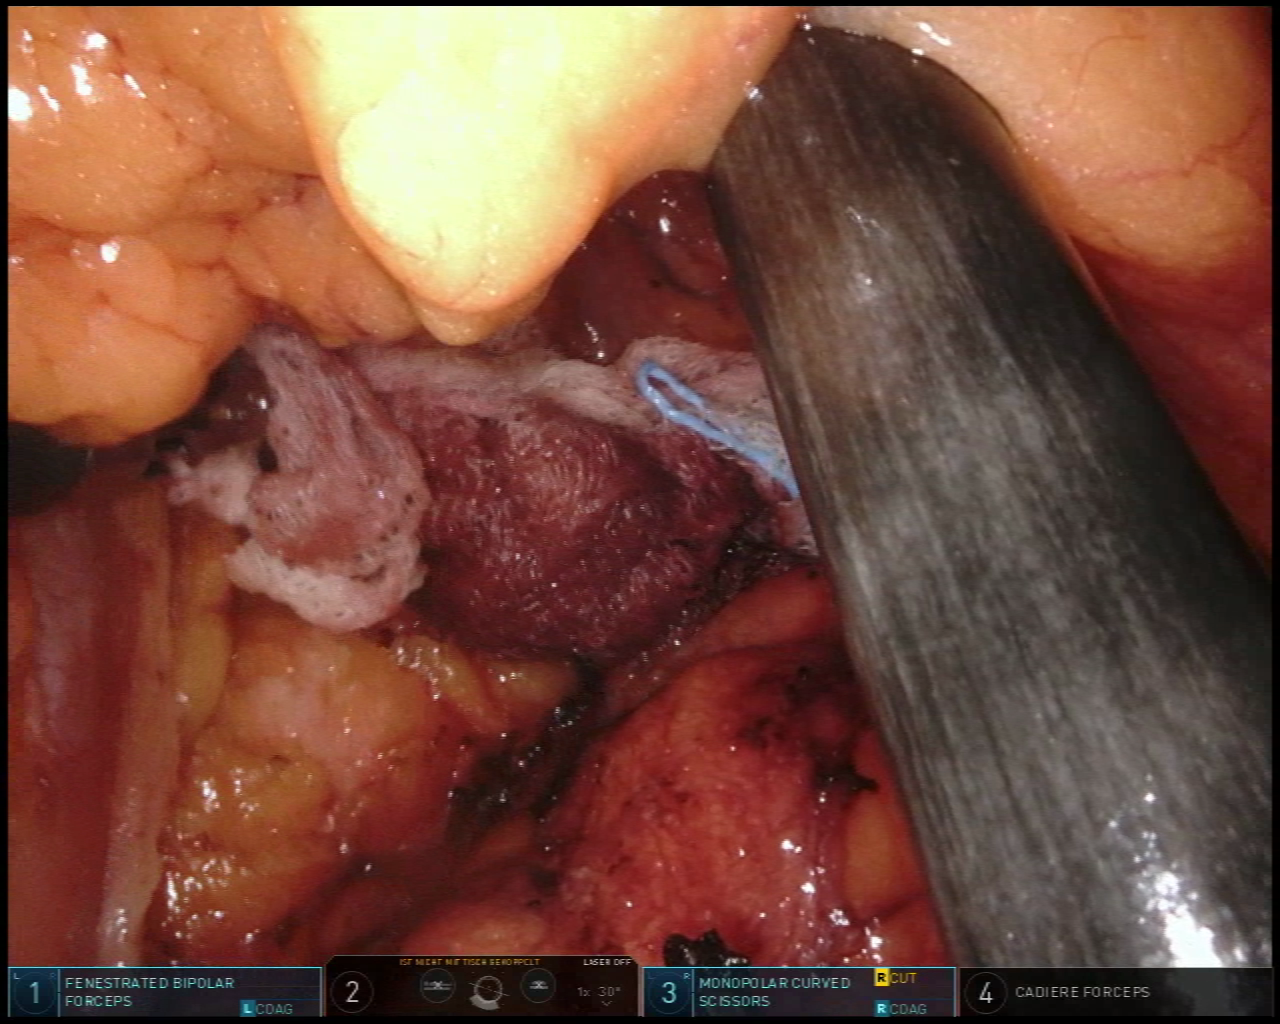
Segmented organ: pancreas
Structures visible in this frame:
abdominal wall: no
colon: yes
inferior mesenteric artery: no
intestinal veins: no
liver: no
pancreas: yes
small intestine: no
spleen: no
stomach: no
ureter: no
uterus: no
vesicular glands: no